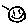
Label: smiley face